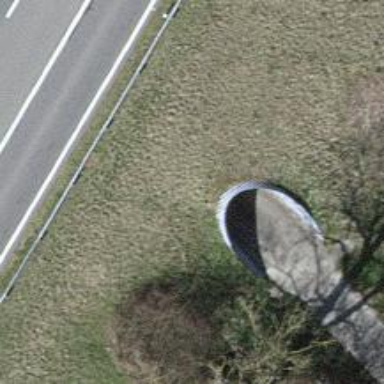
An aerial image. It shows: Road tunnel designed for service vehicles.